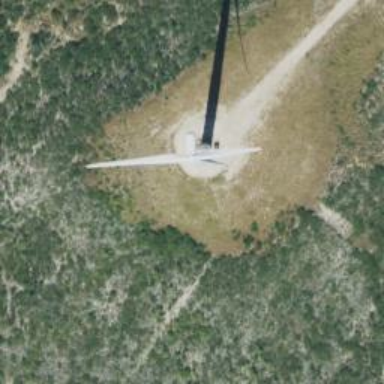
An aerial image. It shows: Wind generator using wind turbines of horizontal axis.